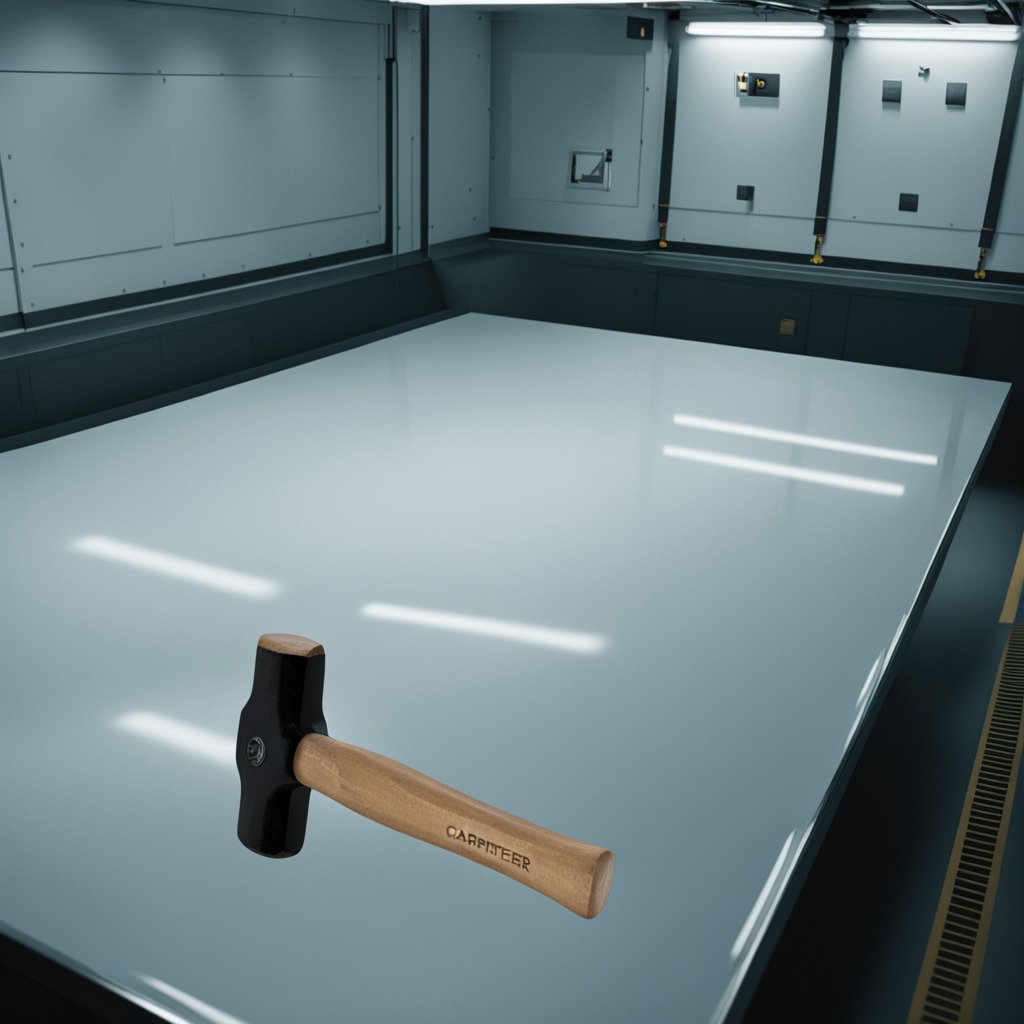
A hammer is lying on a high-gloss table in a ship maintenance bay industrial lighting.